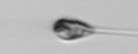
Label: Asterionellopsis_glacialis